Interaction volume radius: 5 \u00c5
Interaction volume height: 10 \u00c5
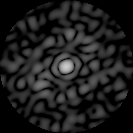
Disorder parameter: 0.8014